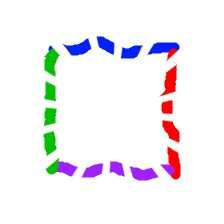
Shape: square